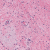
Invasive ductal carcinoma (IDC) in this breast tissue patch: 0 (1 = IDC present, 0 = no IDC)